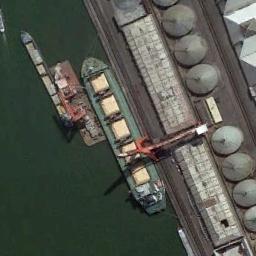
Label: ship